Field crop: maize
Growth stage: 1
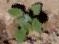
Species: chenopodium